Question: I don't know if I have a fundamental misunderstanding of sine, cosine and tangent or I have a misunderstanding of some of the Math class methods or I'm missing something else but I'm little confused.
I have a right triangle ABC with B = 90 degrees. AB is vertical, BC is flat and AC is the hypotenuse. The length value for AB = 125 and AC = 150. I want to find the value of angle A.

I first try to find the cosine and then I want to convert the cosine to degrees.
'''
double AB = 125;
double AC = 150;
double angleA = Math.cos(AB / AC);
double angleADegrees = Math.toDegrees(angleA);
println(angleADegrees);
'''
The program as it's written returns 57.295. If i try it on my calculator I get a different answer. If I calculate on my calculator to find the cosine = 125/150 i get .8333. Cos^-1(.83333) = 33.5573. The strange thing 57 + 33 + 90 = 180. My program above somehow fnids the value for angle C instead of angle A. Am i calculating for cosine wrong or am I misusing the methods from Math class? I don't know why my program does not return 33 which is what I believe to be the value of angle A.
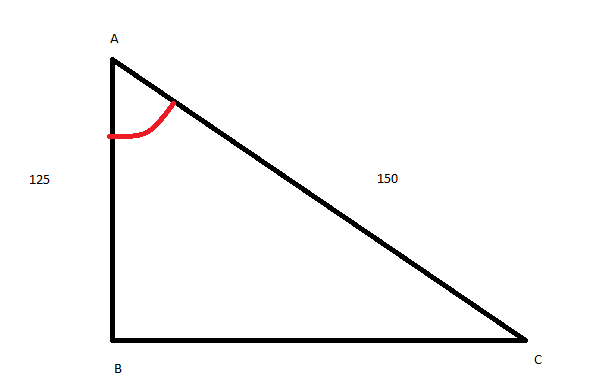
Answer: You can convert radians into degrees by multiplying it with '180/Math.PI', Furthermore the inverse cosine (or cos^-1 like some textbooks denote this) is the 'Math.acos' method ('a' standing for 'arc').
thus
'''
double AB = 125;
double AC = 150;
double angleA = Math.acos(AB / AC);
println(angleA*180.0d/Math.PI);
'''
will solve the problem.
In case you want to find angle 'C', you can calculate this by coding:
'''
double angleCDeg = 90.0d-angleA*180.0d/Math.PI;//angle in degrees.
double angleC = angleC*Math.PI/180.0d;//angle in radians.
'''